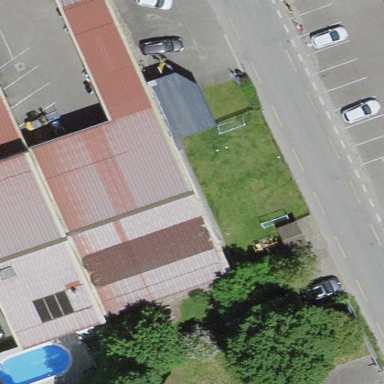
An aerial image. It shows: Residential building.